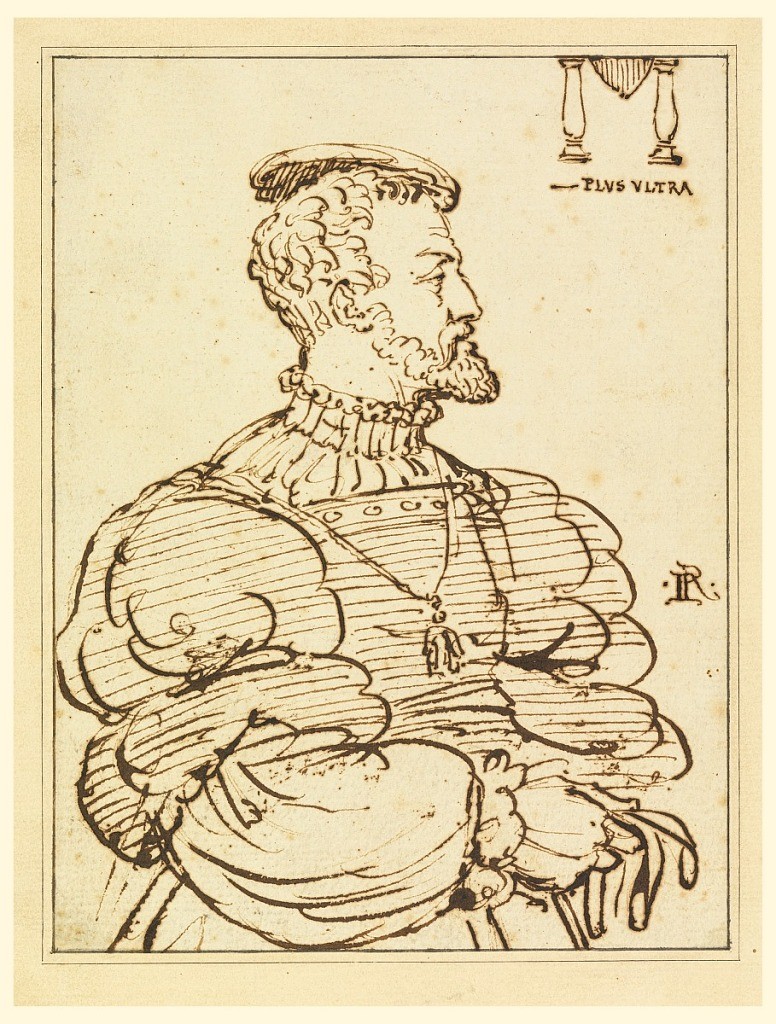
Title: Portrait of the Emperor Charles V
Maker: Emperor Charles V, Netherlandish, 1500 – 1558
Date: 1530–35
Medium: Pen and black ink on laid paper
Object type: Drawing
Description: Portrait of a beared man in profile.